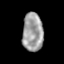
Tissue: lung
Cell type: Myeloid cells
Senescence score: 0.1175
Nuclear area (px): 778
Mean DAPI intensity: 158.627